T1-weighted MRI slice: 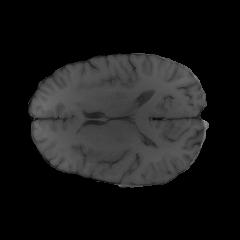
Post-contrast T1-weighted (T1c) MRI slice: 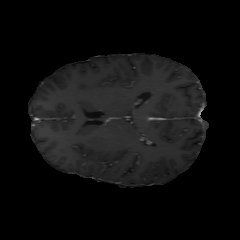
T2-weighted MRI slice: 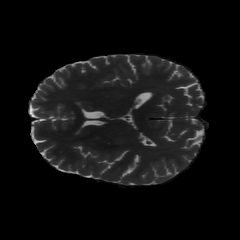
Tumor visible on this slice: no